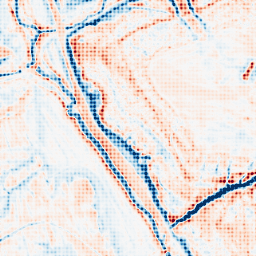
Category: multiscale
Decomposition family: dog_multiscale
Decomposition parameters: sigma_ratio: 2
n_scales: 3
base_sigma: 0.5
Upsampling method: sinc_blackman
Upsampling parameters: scale: 8
kernel_size: 8
Upsampling scale: 8